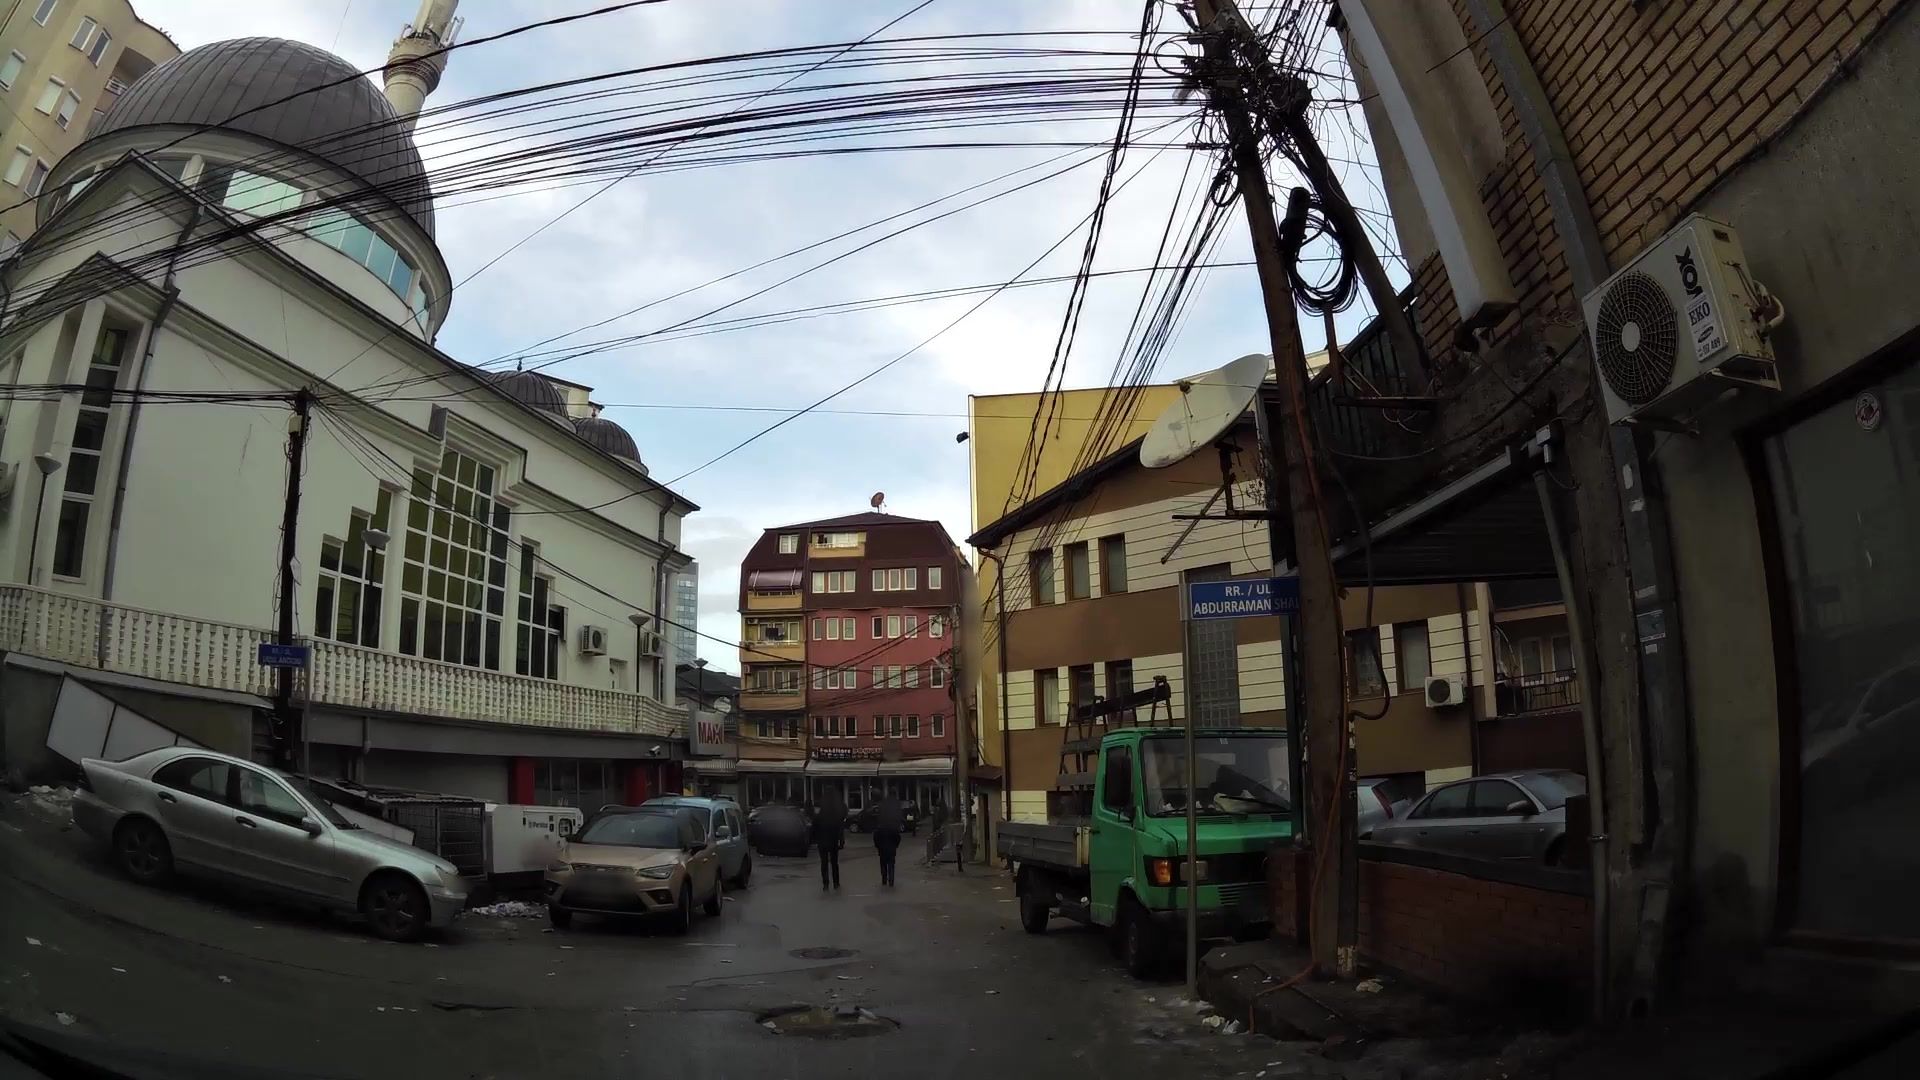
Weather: clear
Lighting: day
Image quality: good
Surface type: driving surface
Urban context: urban centre
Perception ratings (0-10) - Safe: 5.6, Lively: 6.63, Beautiful: 2.73, Boring: 3.76, Depressing: 1.82, Wealthy: 5